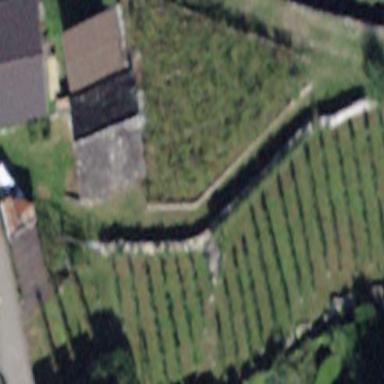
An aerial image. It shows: Vineyard with grape crops.